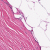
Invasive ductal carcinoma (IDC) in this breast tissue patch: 0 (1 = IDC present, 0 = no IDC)